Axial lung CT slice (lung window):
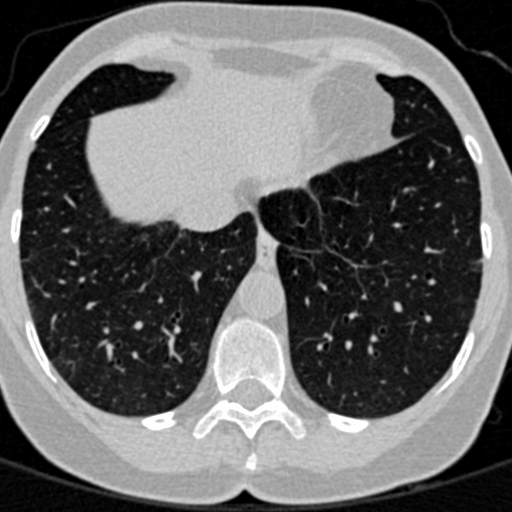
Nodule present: no